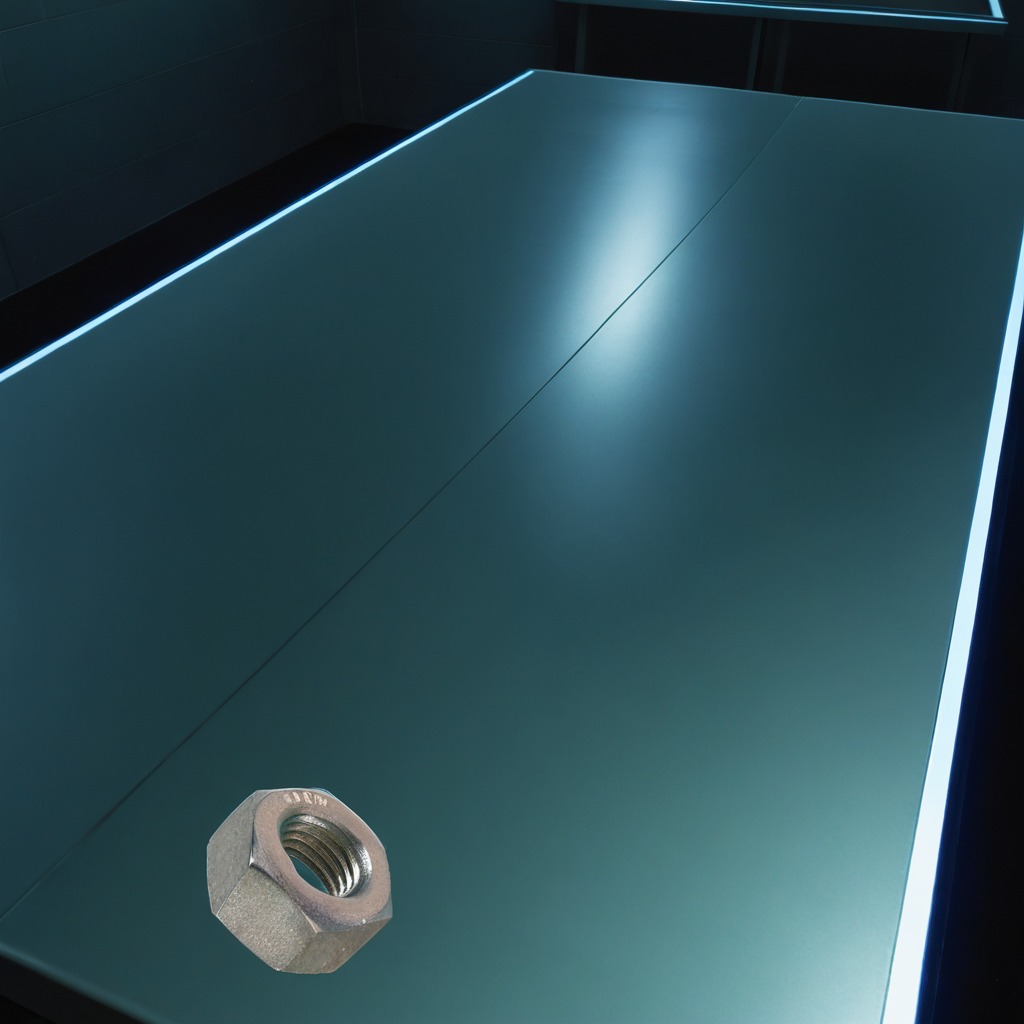
A metal nut is lying on the table.